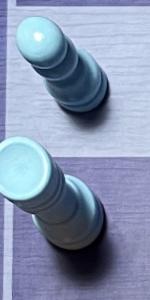
Label: Rook_White